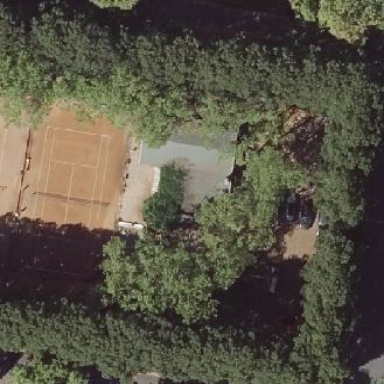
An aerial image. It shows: Building serving as club home for tennis community center.